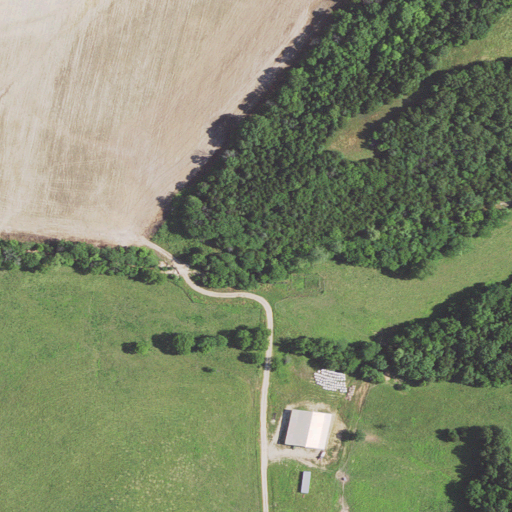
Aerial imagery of valley in Missouri named Barn Hollow containing pasture, cultivated crops, mixed forest, deciduous forest, evergreen forest, open development, and low intensity development